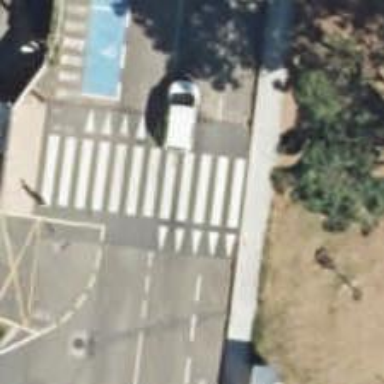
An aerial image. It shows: Marked road crossing.